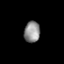
Tissue: prostate
Cell type: Fibroblasts
Senescence score: 0.794
Nuclear area (px): 329
Mean DAPI intensity: 142.623